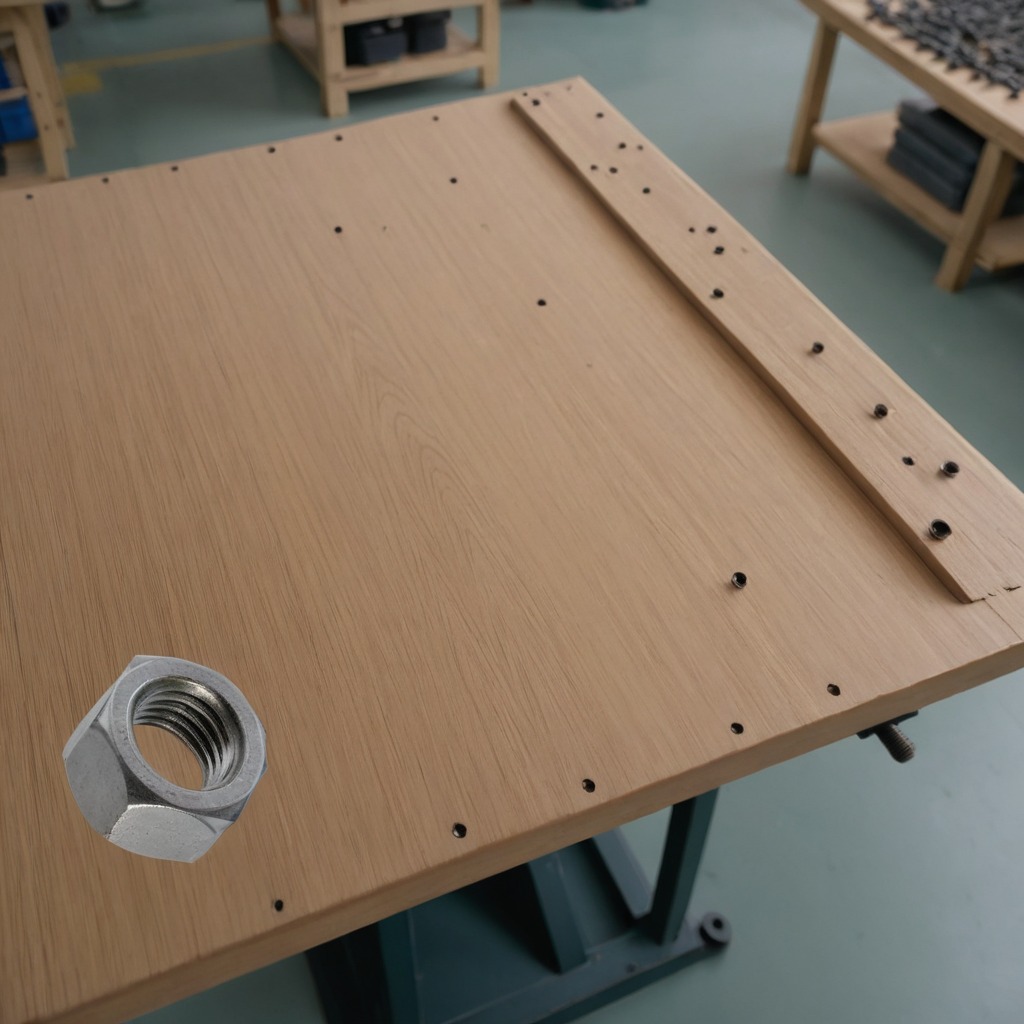
A metal nut is lying on the workbench inside a coastal fishing gear workshop.